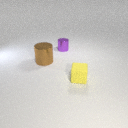
small yellow rubber cube to the right of large brown metal cylinder